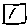
Label: square